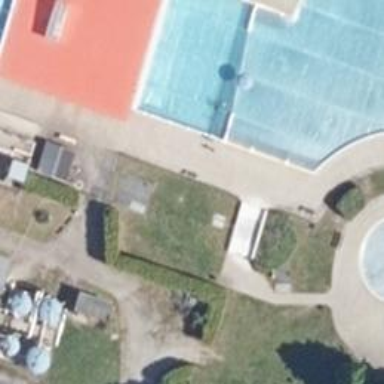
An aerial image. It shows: Swimming pool located in leisure land.